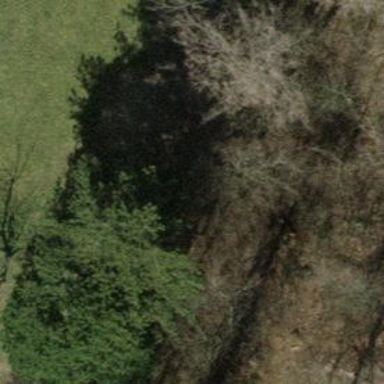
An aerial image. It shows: Brown bench in the vicinity.